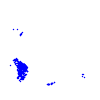
Particle: electron